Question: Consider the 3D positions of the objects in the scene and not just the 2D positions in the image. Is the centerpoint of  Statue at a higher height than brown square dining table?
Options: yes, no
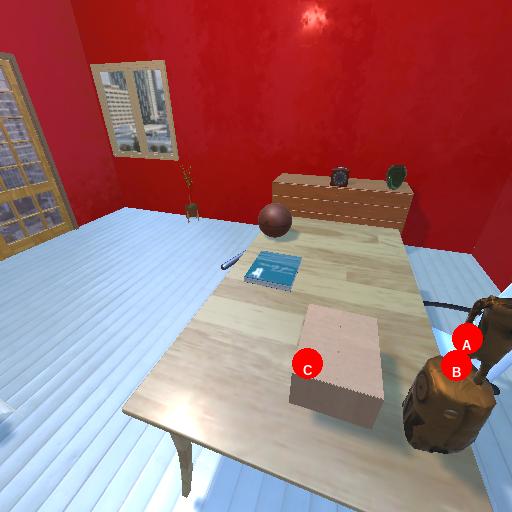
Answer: yes